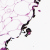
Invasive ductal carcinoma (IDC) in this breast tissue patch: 0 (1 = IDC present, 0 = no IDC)